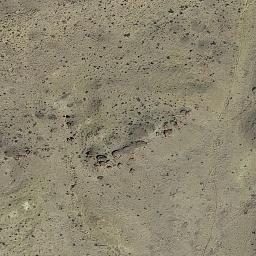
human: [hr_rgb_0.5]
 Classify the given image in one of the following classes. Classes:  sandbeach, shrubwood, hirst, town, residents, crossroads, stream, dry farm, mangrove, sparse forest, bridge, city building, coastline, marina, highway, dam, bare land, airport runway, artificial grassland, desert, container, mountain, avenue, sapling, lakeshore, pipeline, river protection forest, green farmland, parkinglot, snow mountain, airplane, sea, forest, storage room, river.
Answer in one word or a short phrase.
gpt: bare land